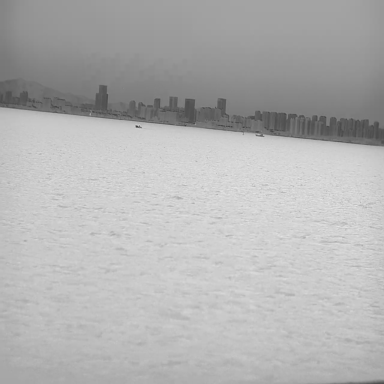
There are two bulk_carriers in the infrared image.